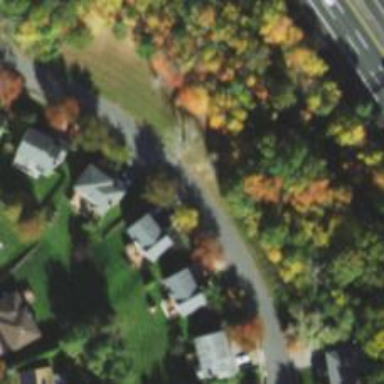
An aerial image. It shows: Residential road with sidewalk on the left.